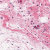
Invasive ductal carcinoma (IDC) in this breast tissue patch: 0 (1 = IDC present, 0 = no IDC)